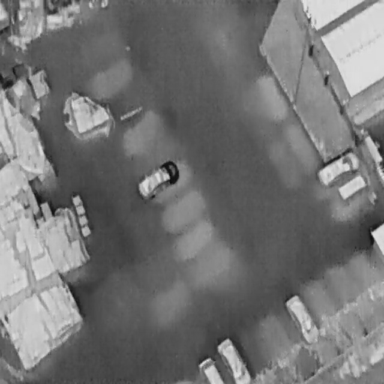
There are five Cars in the infrared image.